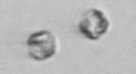
Label: Thalassiosira_sp_aff_mala